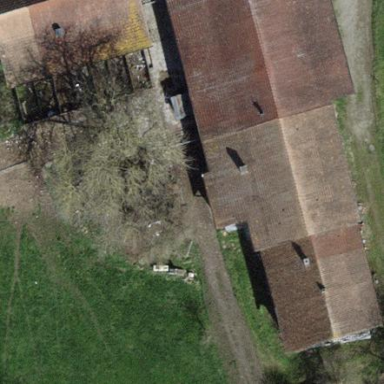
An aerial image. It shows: Farm with farmyard.